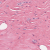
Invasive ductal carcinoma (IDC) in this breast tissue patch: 0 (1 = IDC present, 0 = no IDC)